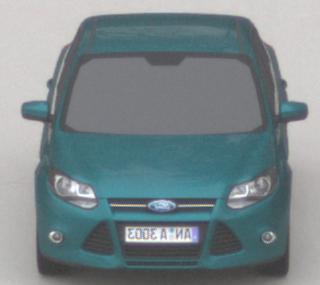
Make: Ford
Model: Focus 1.6 Ti-VCT
Detailed model: Focus (III)
Model produced from: 2011/09
Model produced until: 2014/09
Doors: 5
Color: blue
Road condition: dry road
Daytime: morning or afternoon
Contrast: low contrast